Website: apple
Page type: customer-info-address
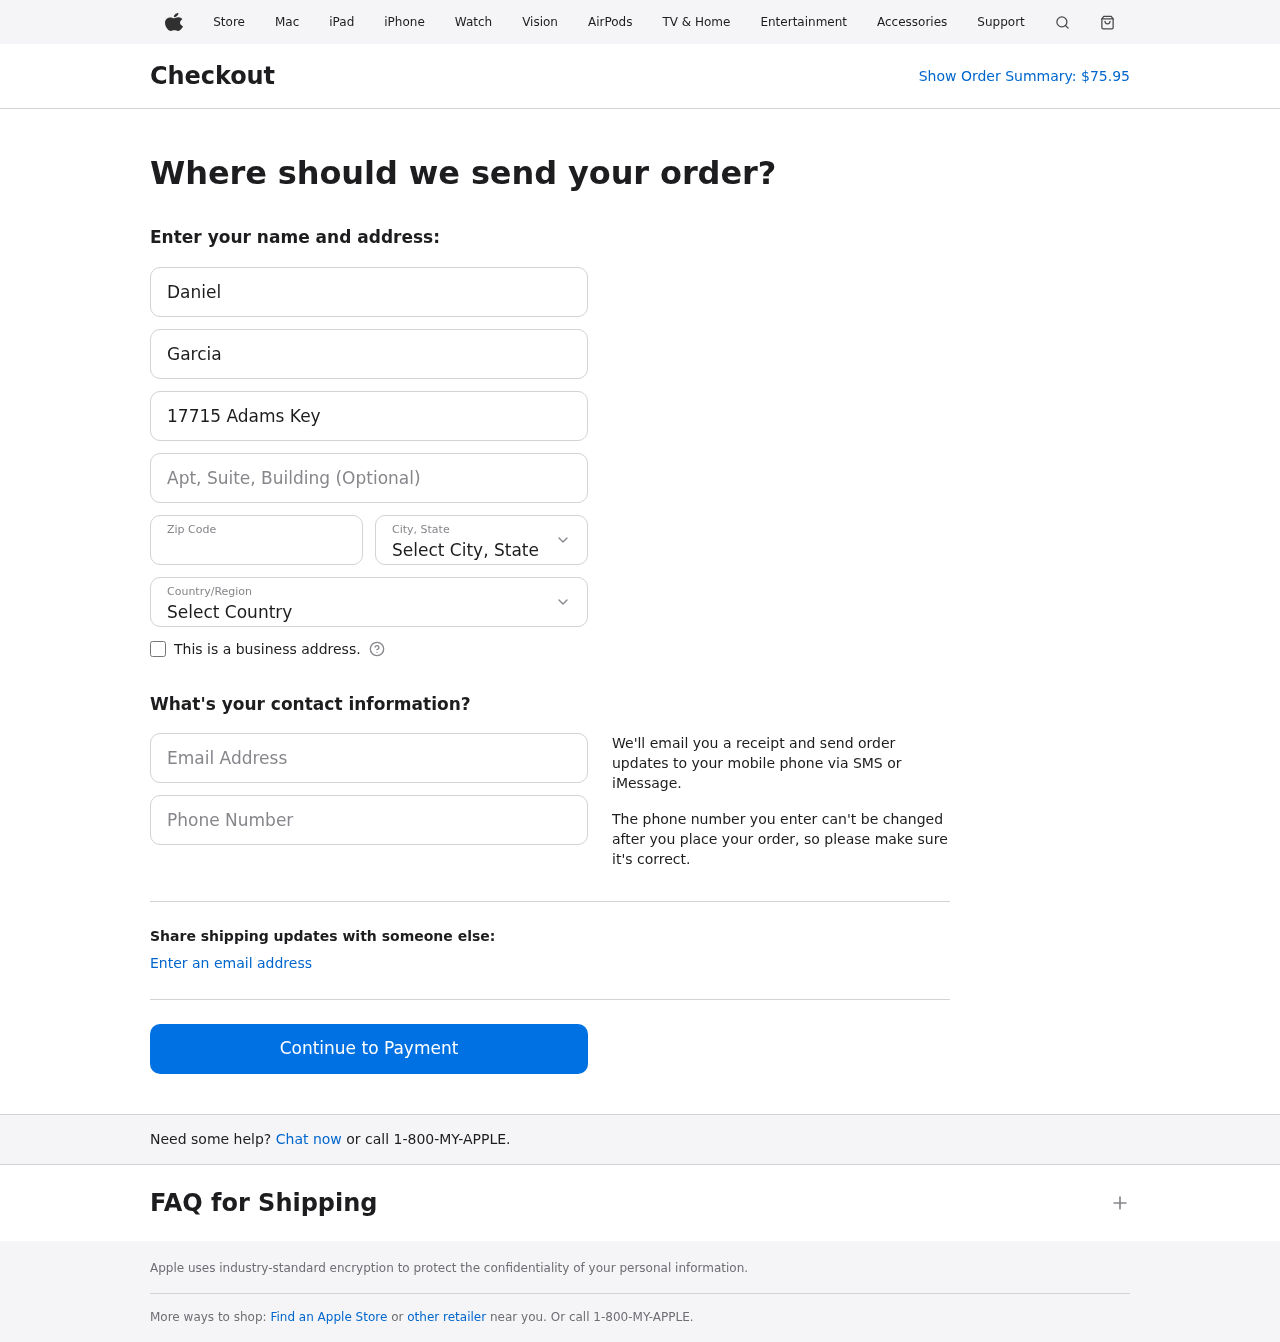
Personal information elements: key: PII_CITY_STATE
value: Barrettport, OH
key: PII_COUNTRY
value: United States
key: PII_EMAIL
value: daniel.garcia@hotmail.com
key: PII_FIRSTNAME
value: Daniel
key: PII_LASTNAME
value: Garcia
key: PII_PHONE
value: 4843868627
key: PII_POSTCODE
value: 98935
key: PII_STREET
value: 17715 Adams Key
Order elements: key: ORDER_TOTAL
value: $75.95